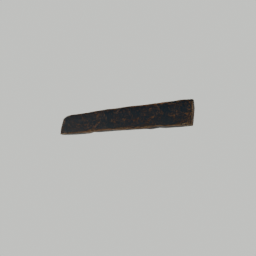
Label: architecture